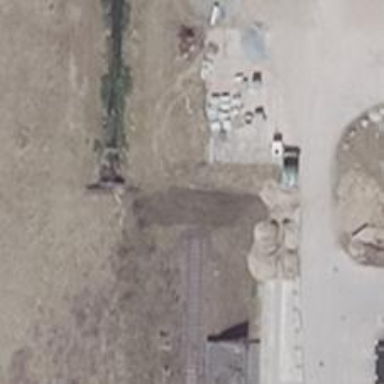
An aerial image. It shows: Railway yard in service.